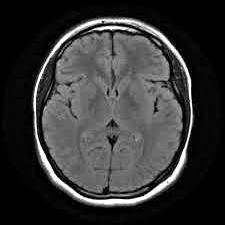
Label: notumor